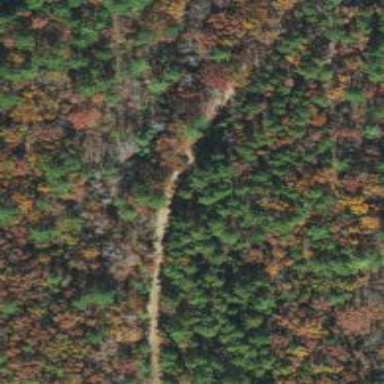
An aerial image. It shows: Unclassified road.